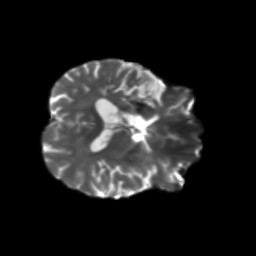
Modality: T2w
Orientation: axial
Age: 74
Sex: female
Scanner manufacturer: siemens
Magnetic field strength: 3 T
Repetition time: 5.25 s
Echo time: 0.08 s